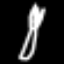
Label: fork